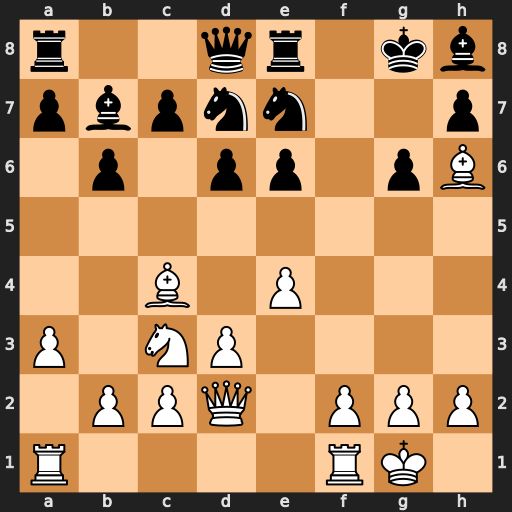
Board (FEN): r2qr1kb/pbpnn2p/1p1pp1pB/8/2B1P3/P1NP4/1PPQ1PPP/R4RK1
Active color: w
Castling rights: -
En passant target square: -
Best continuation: Bxe6#